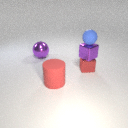
small blue rubber sphere above small red metal cube